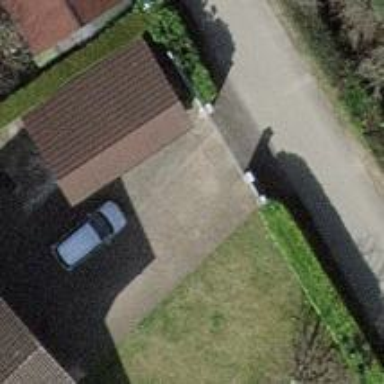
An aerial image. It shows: Garage.